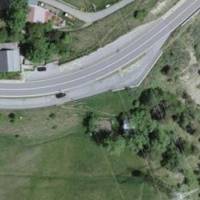
EUNIS habitat code: 32
Species observed at this site:
Satyrus ferula
Tachymarptis melba
Phyllopertha horticola